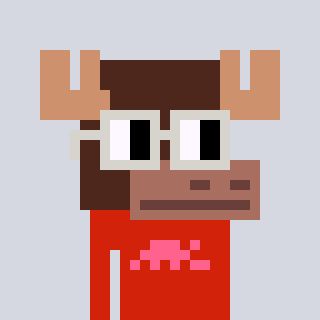
a pixel art character with square light gray glasses, a moose-shaped head and a red-colored body on a cool background